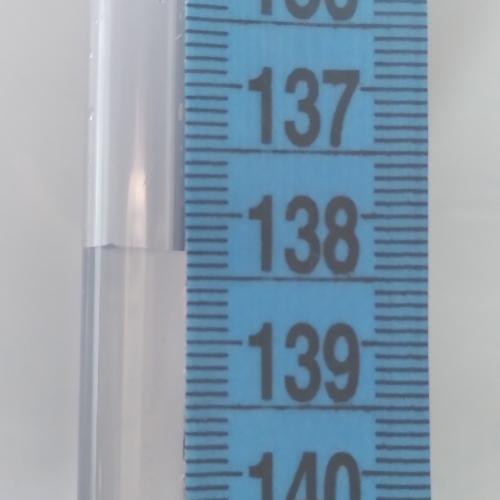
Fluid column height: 138.3 cm